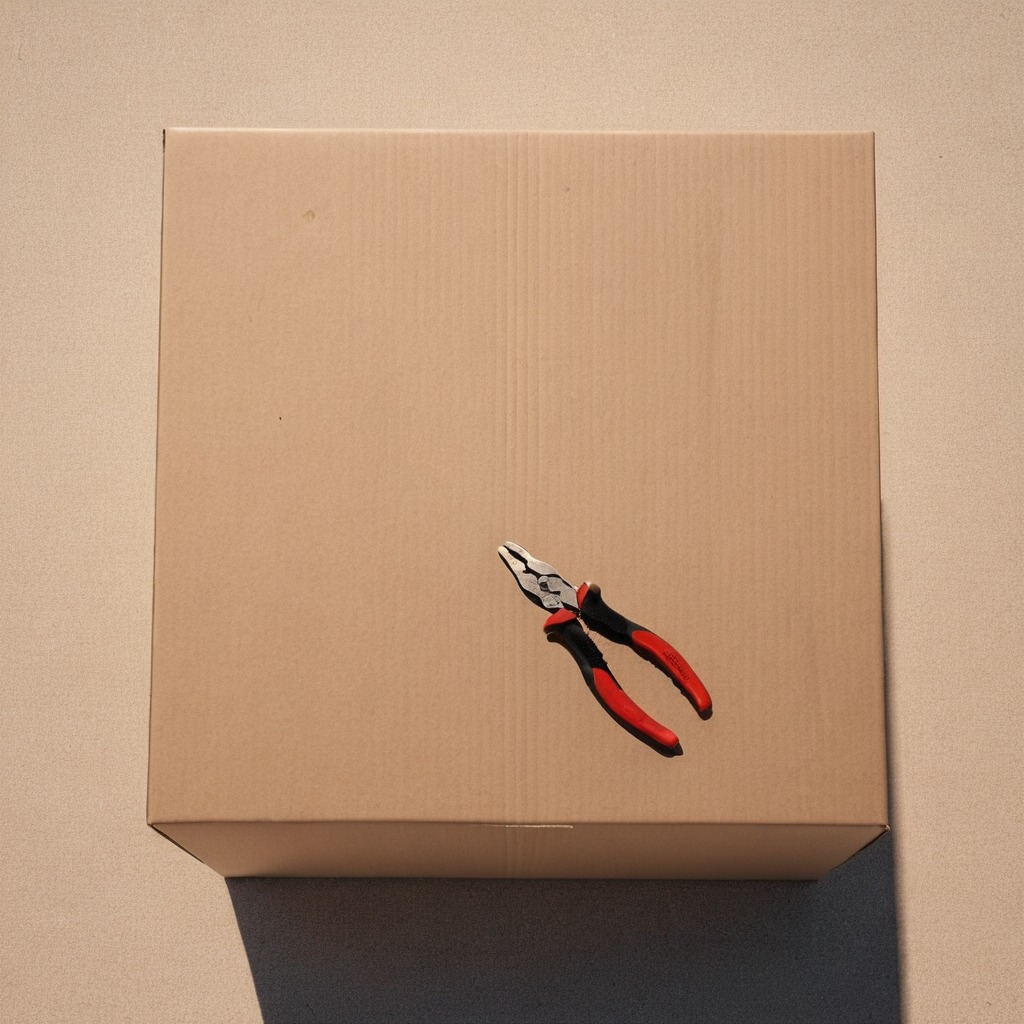
A plier is lying on a cardboard box surface in an outdoor workshop during daytime bright natural light soft shadows slightly creased but